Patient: sex M, age 57
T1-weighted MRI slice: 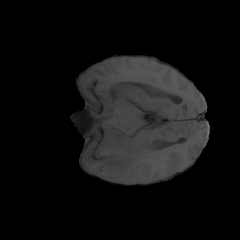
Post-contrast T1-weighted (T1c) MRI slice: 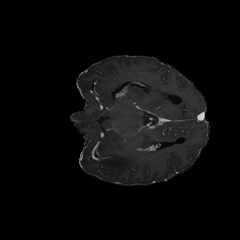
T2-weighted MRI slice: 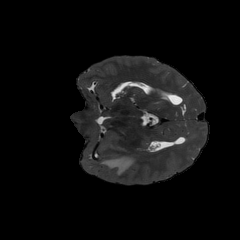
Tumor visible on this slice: yes
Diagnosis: Glioblastoma, IDH-wildtype
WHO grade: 4